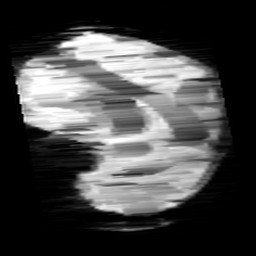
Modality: minIP
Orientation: sagittal
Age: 9
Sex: male
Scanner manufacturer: siemens
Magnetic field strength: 3 T
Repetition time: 0.027 s
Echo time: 0.02 s